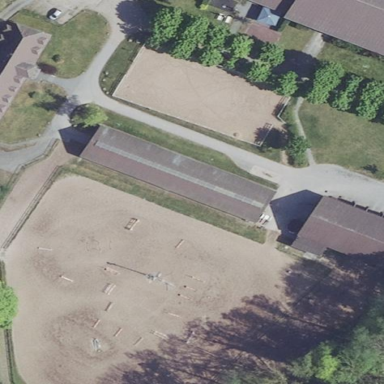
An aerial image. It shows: Recreation ground.